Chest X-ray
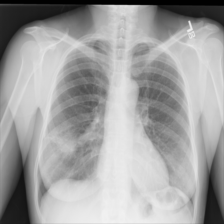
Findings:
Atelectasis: negative
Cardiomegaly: negative
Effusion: negative
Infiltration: negative
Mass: positive
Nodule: negative
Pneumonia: negative
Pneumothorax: negative
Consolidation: negative
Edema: negative
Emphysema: negative
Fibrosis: negative
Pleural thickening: negative
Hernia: negative